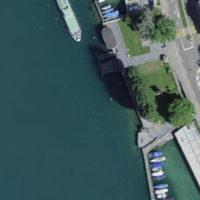
EUNIS habitat code: 14
Species observed at this site:
Cerastium glomeratum
Draba verna
Veronica persica